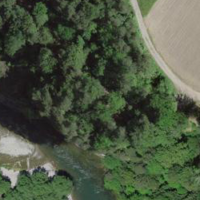
EUNIS habitat code: 44
Species observed at this site:
Lathyrus vernus
Hippocrepis emerus